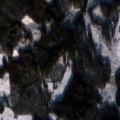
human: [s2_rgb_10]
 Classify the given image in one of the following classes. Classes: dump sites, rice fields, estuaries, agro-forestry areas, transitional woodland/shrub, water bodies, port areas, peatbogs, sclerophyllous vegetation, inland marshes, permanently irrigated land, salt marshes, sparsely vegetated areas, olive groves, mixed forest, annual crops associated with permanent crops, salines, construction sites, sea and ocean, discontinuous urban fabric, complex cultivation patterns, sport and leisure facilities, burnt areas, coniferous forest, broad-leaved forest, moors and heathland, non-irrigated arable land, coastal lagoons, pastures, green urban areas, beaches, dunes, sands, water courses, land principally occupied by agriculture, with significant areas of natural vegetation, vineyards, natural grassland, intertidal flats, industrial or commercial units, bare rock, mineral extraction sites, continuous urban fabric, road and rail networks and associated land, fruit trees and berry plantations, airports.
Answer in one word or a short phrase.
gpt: land principally occupied by agriculture, with significant areas of natural vegetation, coniferous forest, mixed forest, transitional woodland/shrub